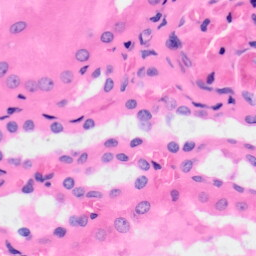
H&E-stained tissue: Kidney